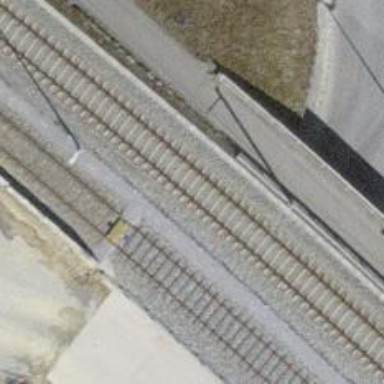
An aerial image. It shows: Single-track electrified railway with contact line.